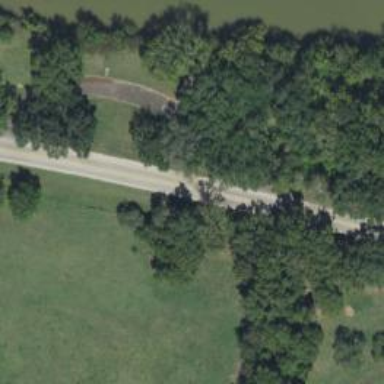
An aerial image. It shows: Rest area along the road.